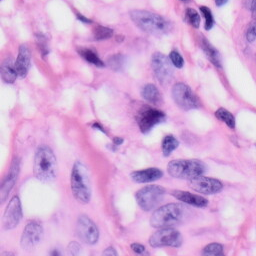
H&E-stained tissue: Skin